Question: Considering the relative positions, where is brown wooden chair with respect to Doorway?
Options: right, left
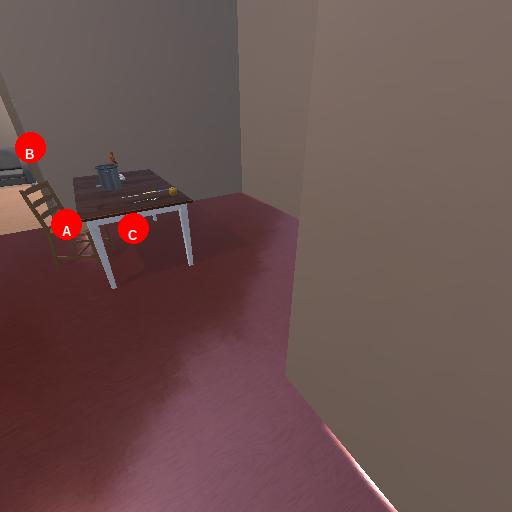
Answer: right